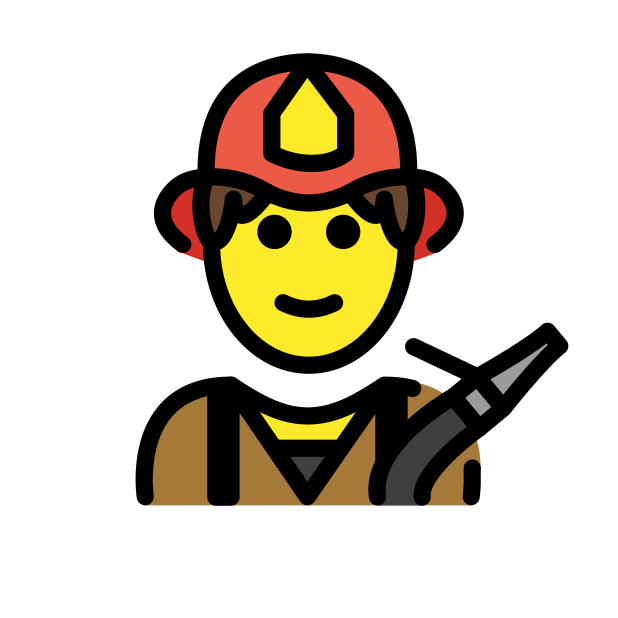
firefighter